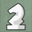
Piece: wN